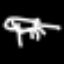
Label: palm tree